Interaction volume radius: 10 \u00c5
Interaction volume height: 15 \u00c5
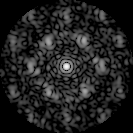
Disorder parameter: 0.5893